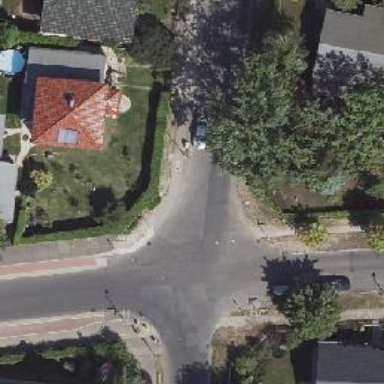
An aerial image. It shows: Residential road with concrete surface and parallel on-street parking lane on the left sidewalk.